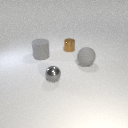
large gray rubber sphere to the right of small brown metal cylinder